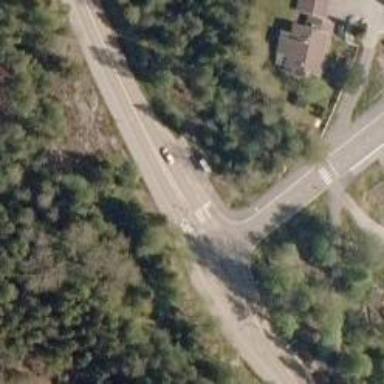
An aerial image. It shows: Uncontrolled crossing on the road.